四年级 · 画法几何学
画出下面物体从不同位置看到的图形。

前面

左面
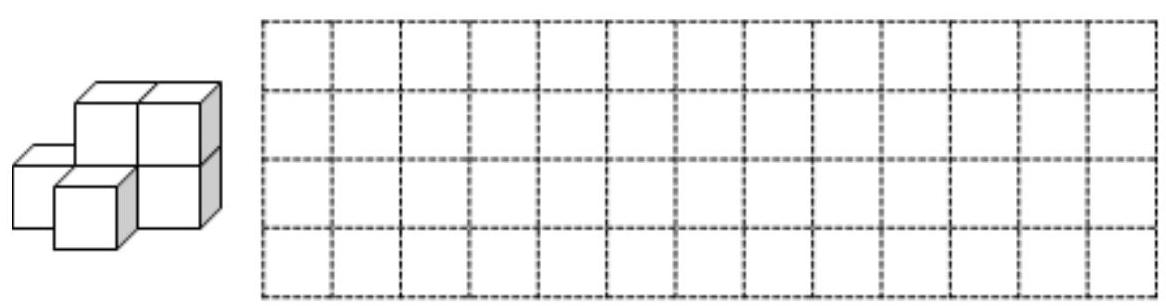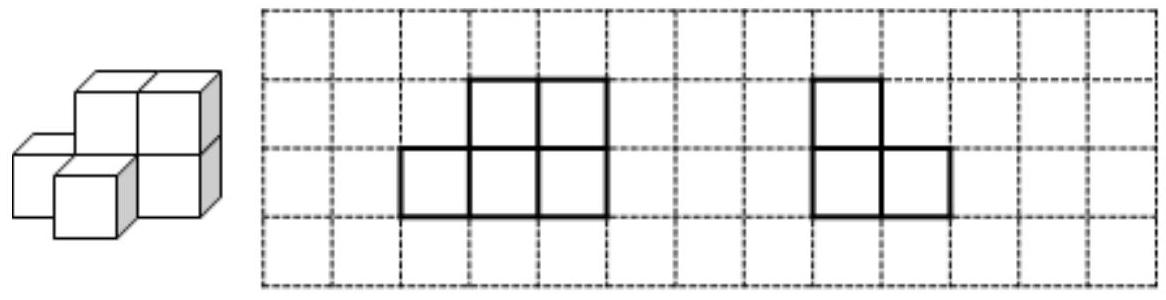
答案: 解见详解

【分析】观察图形可知, 从前面看到的图形是两层, 下层有 3 个小正方形, 上层有 2 个小正方形, 右对齐; 从左面看到的图形是两层，下层有 2 个小正方形，上层有 1 个小正方形, 靠左; 据此画图即可。

【详解】画图如下:

前面

左面
【点睛】熟练掌握物体三视图的画法是解答此题的关键。